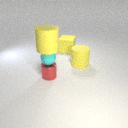
small red metal cylinder in front of large yellow rubber cube